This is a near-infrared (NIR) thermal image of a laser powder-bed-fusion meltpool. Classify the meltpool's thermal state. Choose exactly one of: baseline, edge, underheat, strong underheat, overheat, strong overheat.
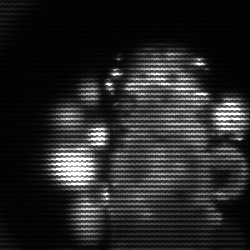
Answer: baseline